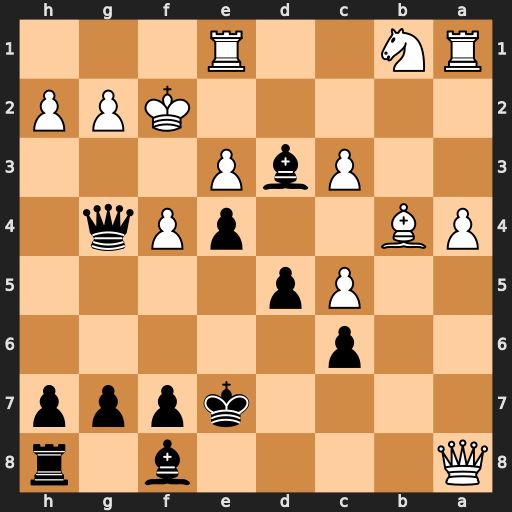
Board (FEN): Q4b1r/4kppp/2p5/2Pp4/PB2pPq1/2PbP3/5KPP/RN2R3
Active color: b
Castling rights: -
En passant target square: -
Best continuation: Qh4+ g3 Qxh2#